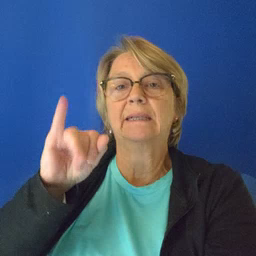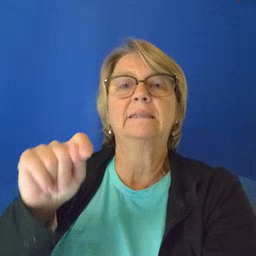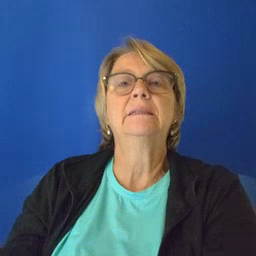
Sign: hesheit